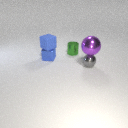
small blue metal cube behind small gray metal sphere